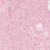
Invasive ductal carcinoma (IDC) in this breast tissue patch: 0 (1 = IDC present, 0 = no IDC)